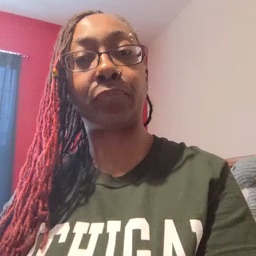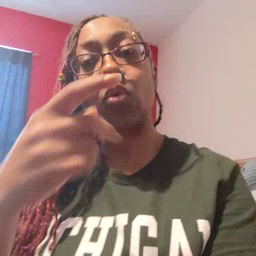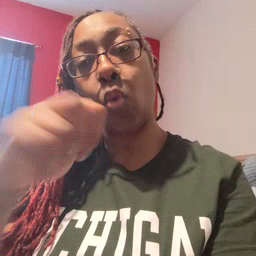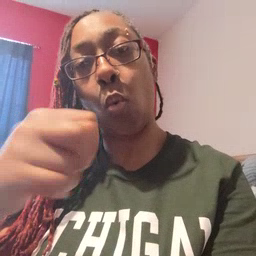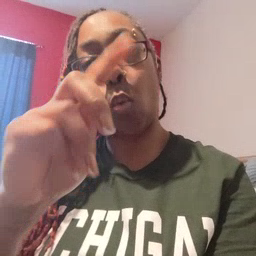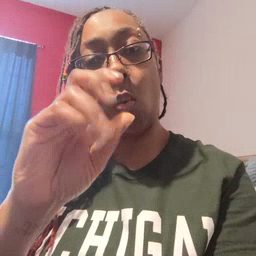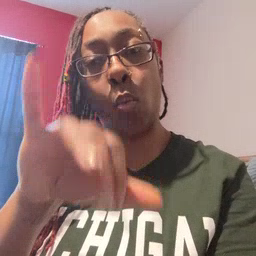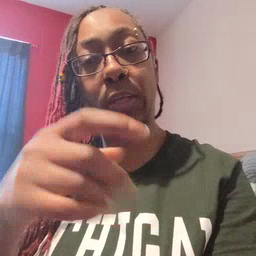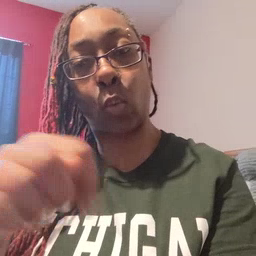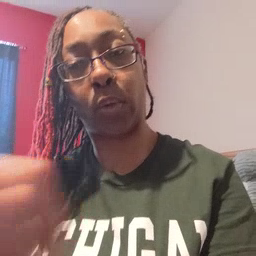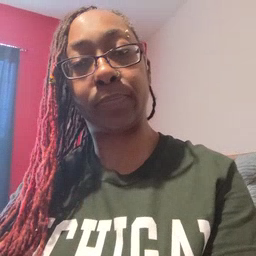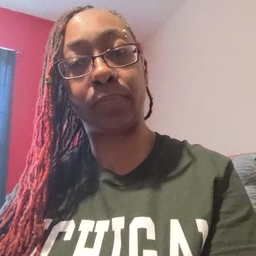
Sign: toy